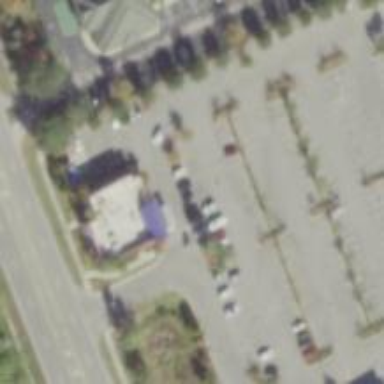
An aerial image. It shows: Parking area.